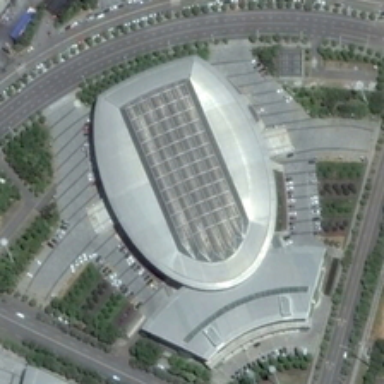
An oval silver gray center building surrounded by green trees sparsely is near a curved road .